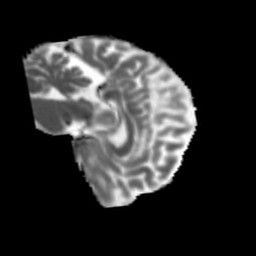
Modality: MD
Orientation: sagittal
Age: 59
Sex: female
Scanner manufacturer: siemens
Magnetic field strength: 3 T
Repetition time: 5.47 s
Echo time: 0.0854 s